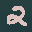
Label: 2